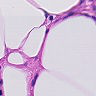
Metastatic tissue present: no